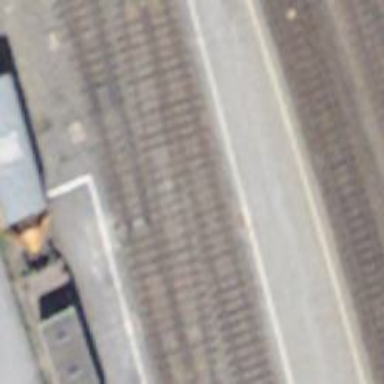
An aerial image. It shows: Railway switch.